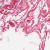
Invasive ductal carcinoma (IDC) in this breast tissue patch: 0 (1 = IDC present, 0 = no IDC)